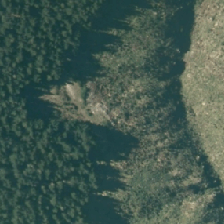
Land cover: harvested_forest